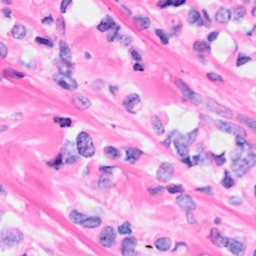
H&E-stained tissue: Breast